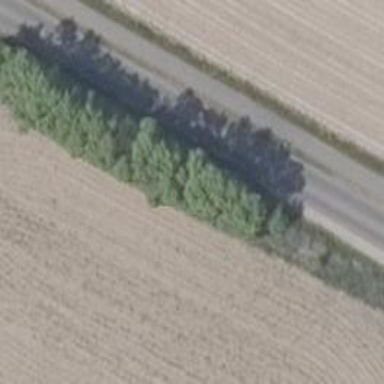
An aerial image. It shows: Row of deciduous broadleaved trees.